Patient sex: M
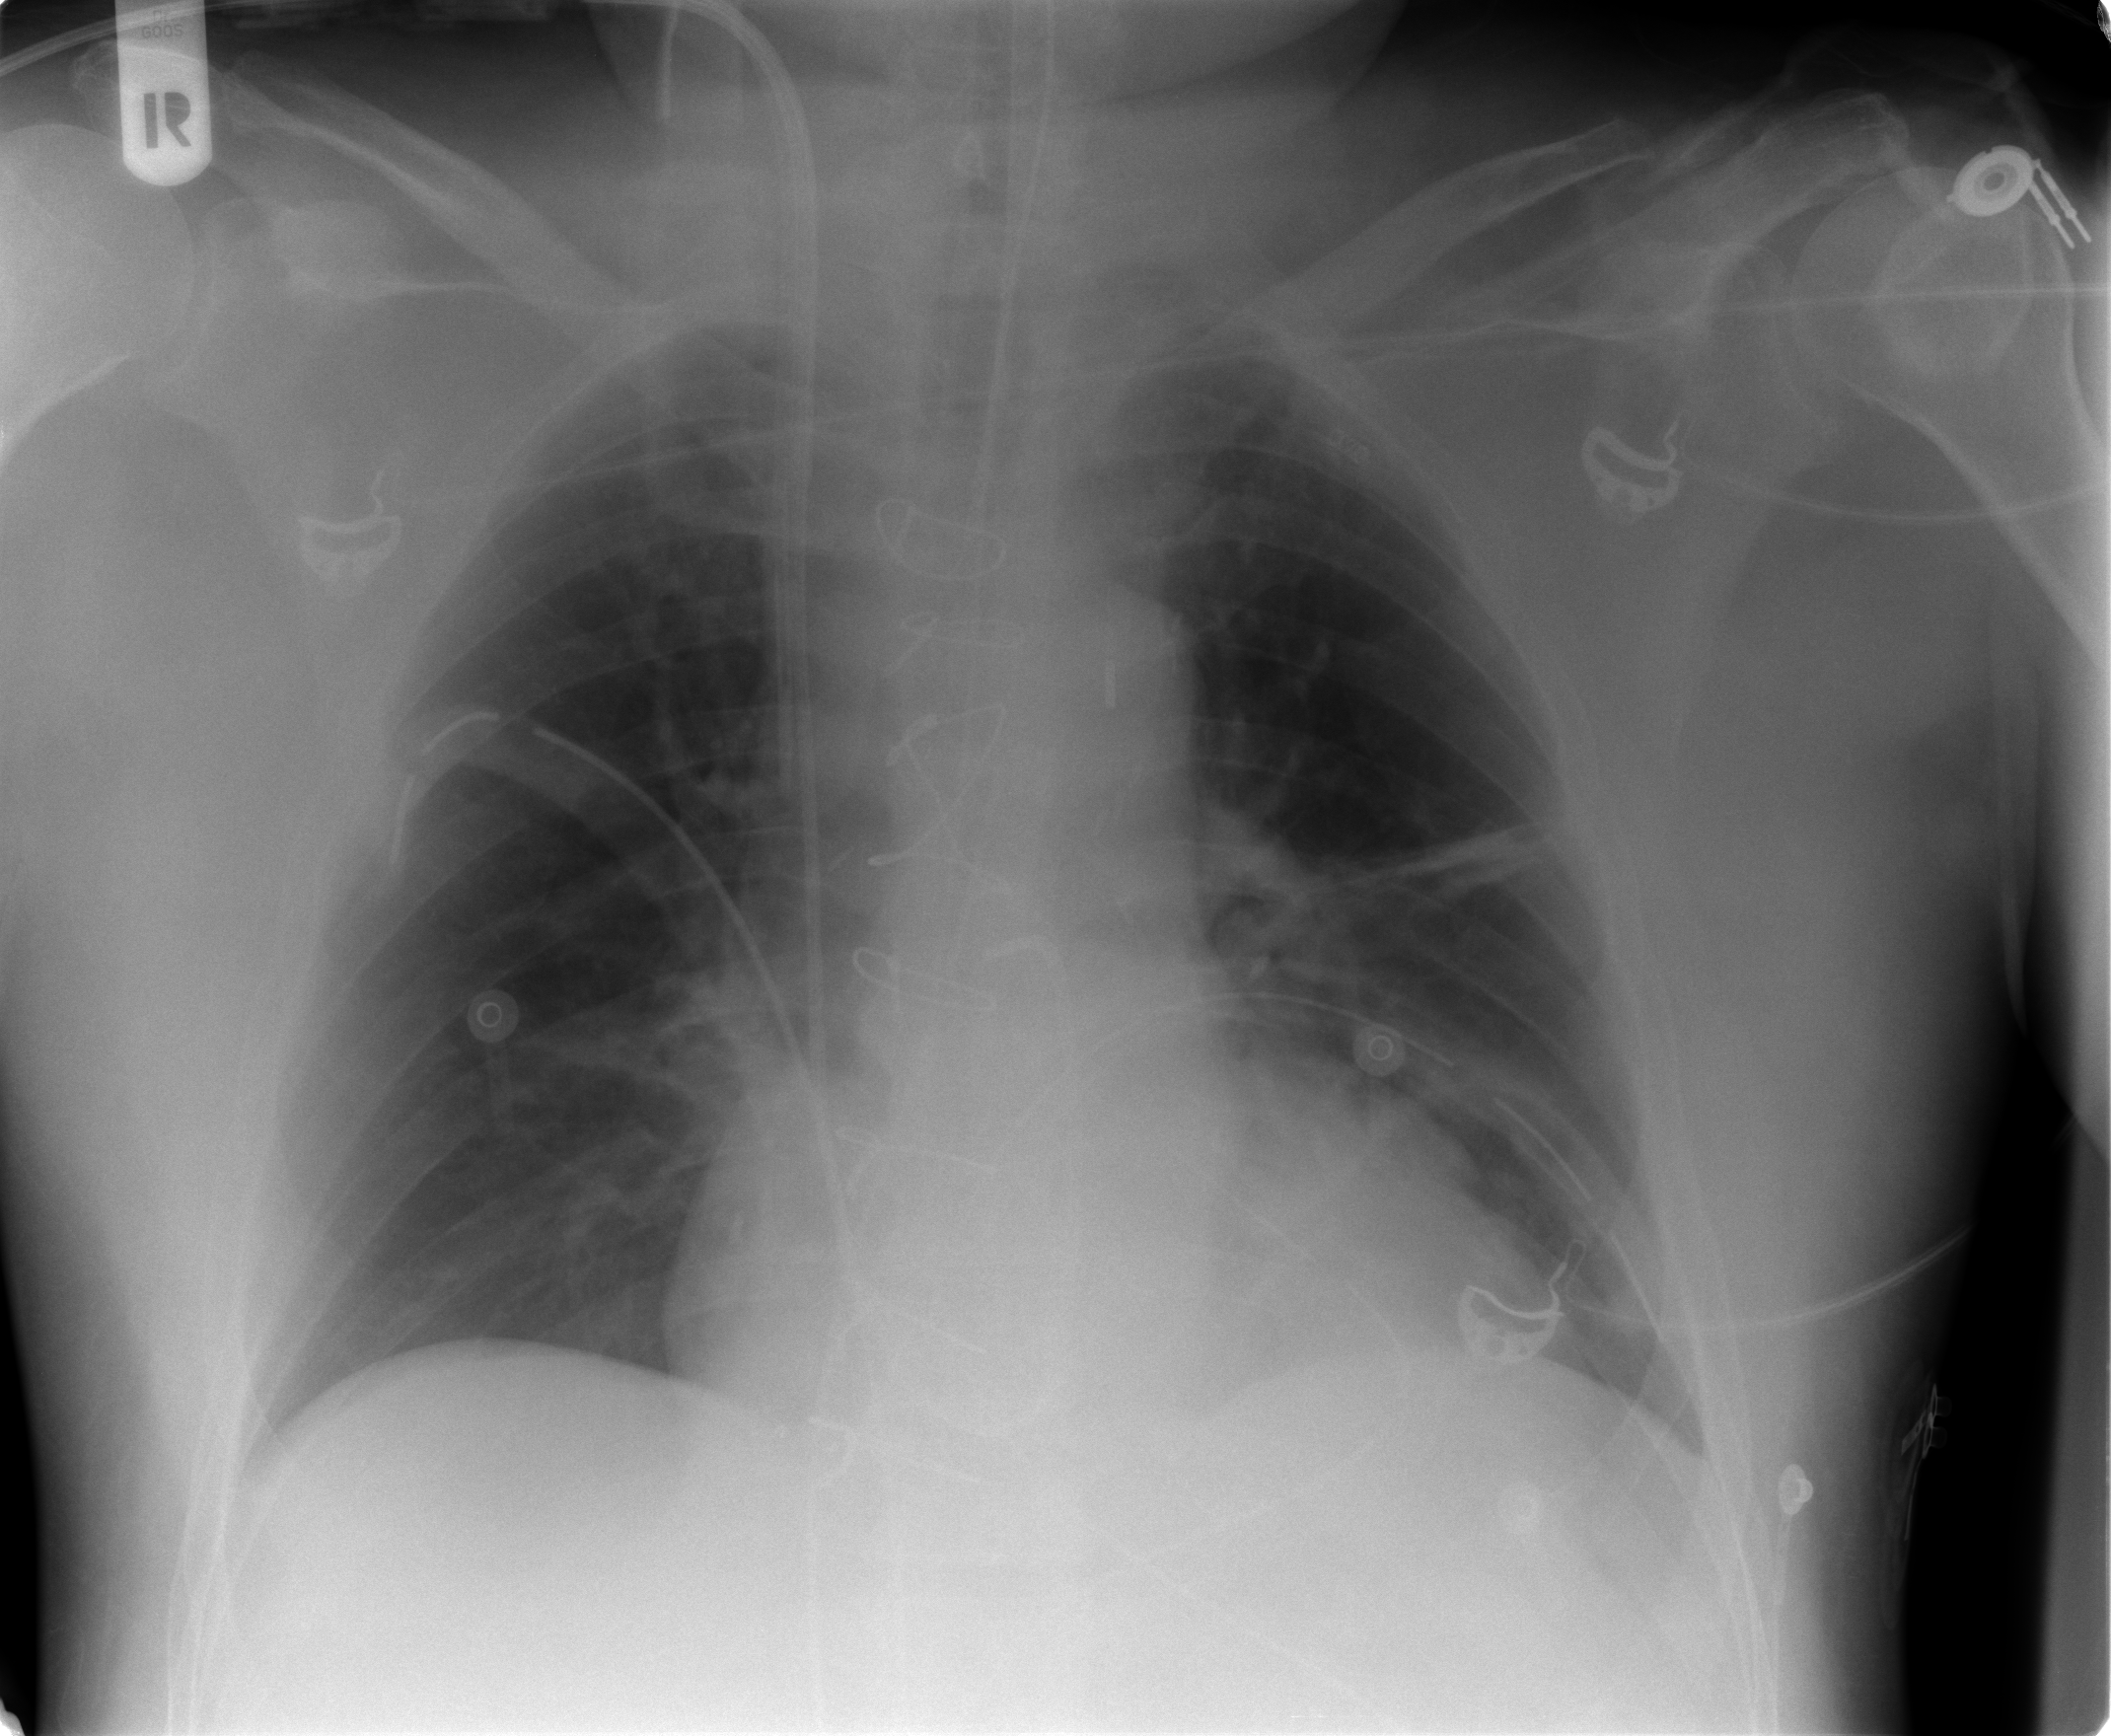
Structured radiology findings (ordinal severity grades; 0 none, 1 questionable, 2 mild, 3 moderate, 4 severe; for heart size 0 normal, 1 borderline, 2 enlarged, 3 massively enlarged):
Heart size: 0
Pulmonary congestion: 1
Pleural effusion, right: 0
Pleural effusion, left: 0
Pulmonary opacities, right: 0
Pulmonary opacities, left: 0
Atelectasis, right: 0
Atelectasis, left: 2